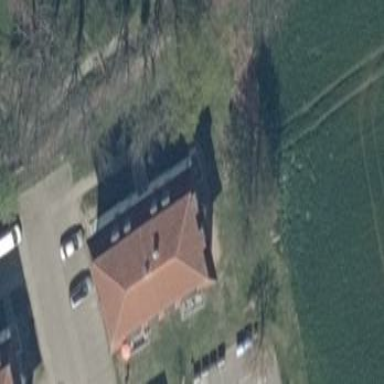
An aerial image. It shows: Red house with hipped roof oriented along the building.